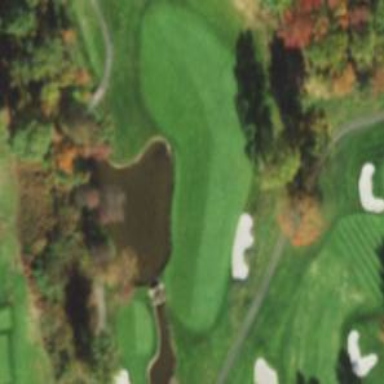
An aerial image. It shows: Golf hole.